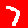
Digit: 7